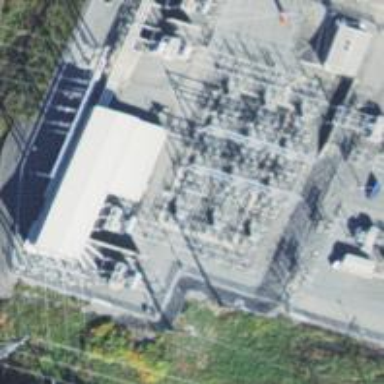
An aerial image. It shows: Switch for power supply.